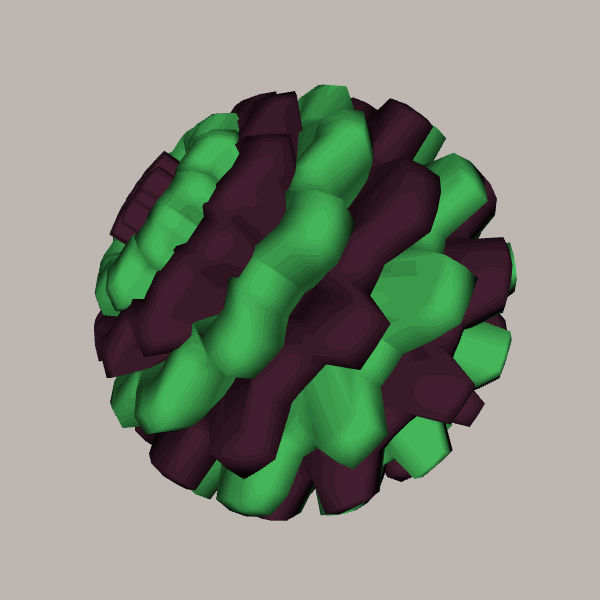
Background: light